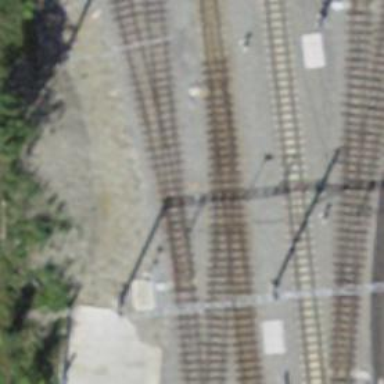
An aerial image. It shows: Narrow-gauge railway yard with electrified contact line.